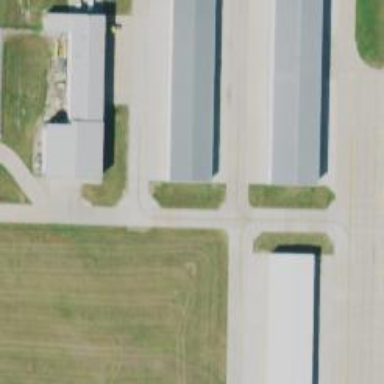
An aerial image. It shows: Image of taxiway at airport.